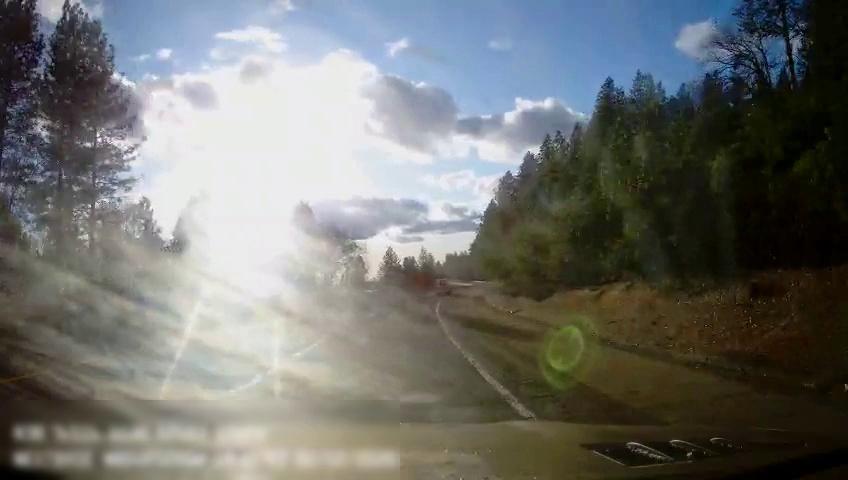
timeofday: Day
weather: Sunny
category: Drivable Space
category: Vehicles | Van
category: Lanes | Alternate Lane
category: Lanes | Current Lane
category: Lanes | Alternate Lane